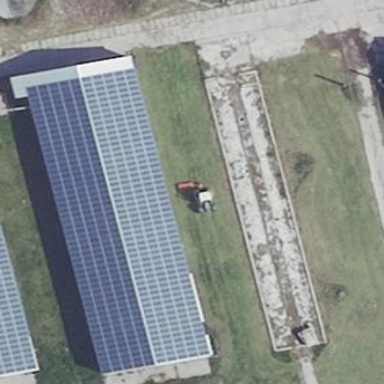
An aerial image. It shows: Small solar photovoltaic panel generator inside building.